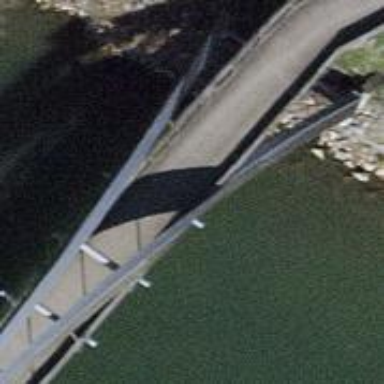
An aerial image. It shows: Bridge supported by piers.